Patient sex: M
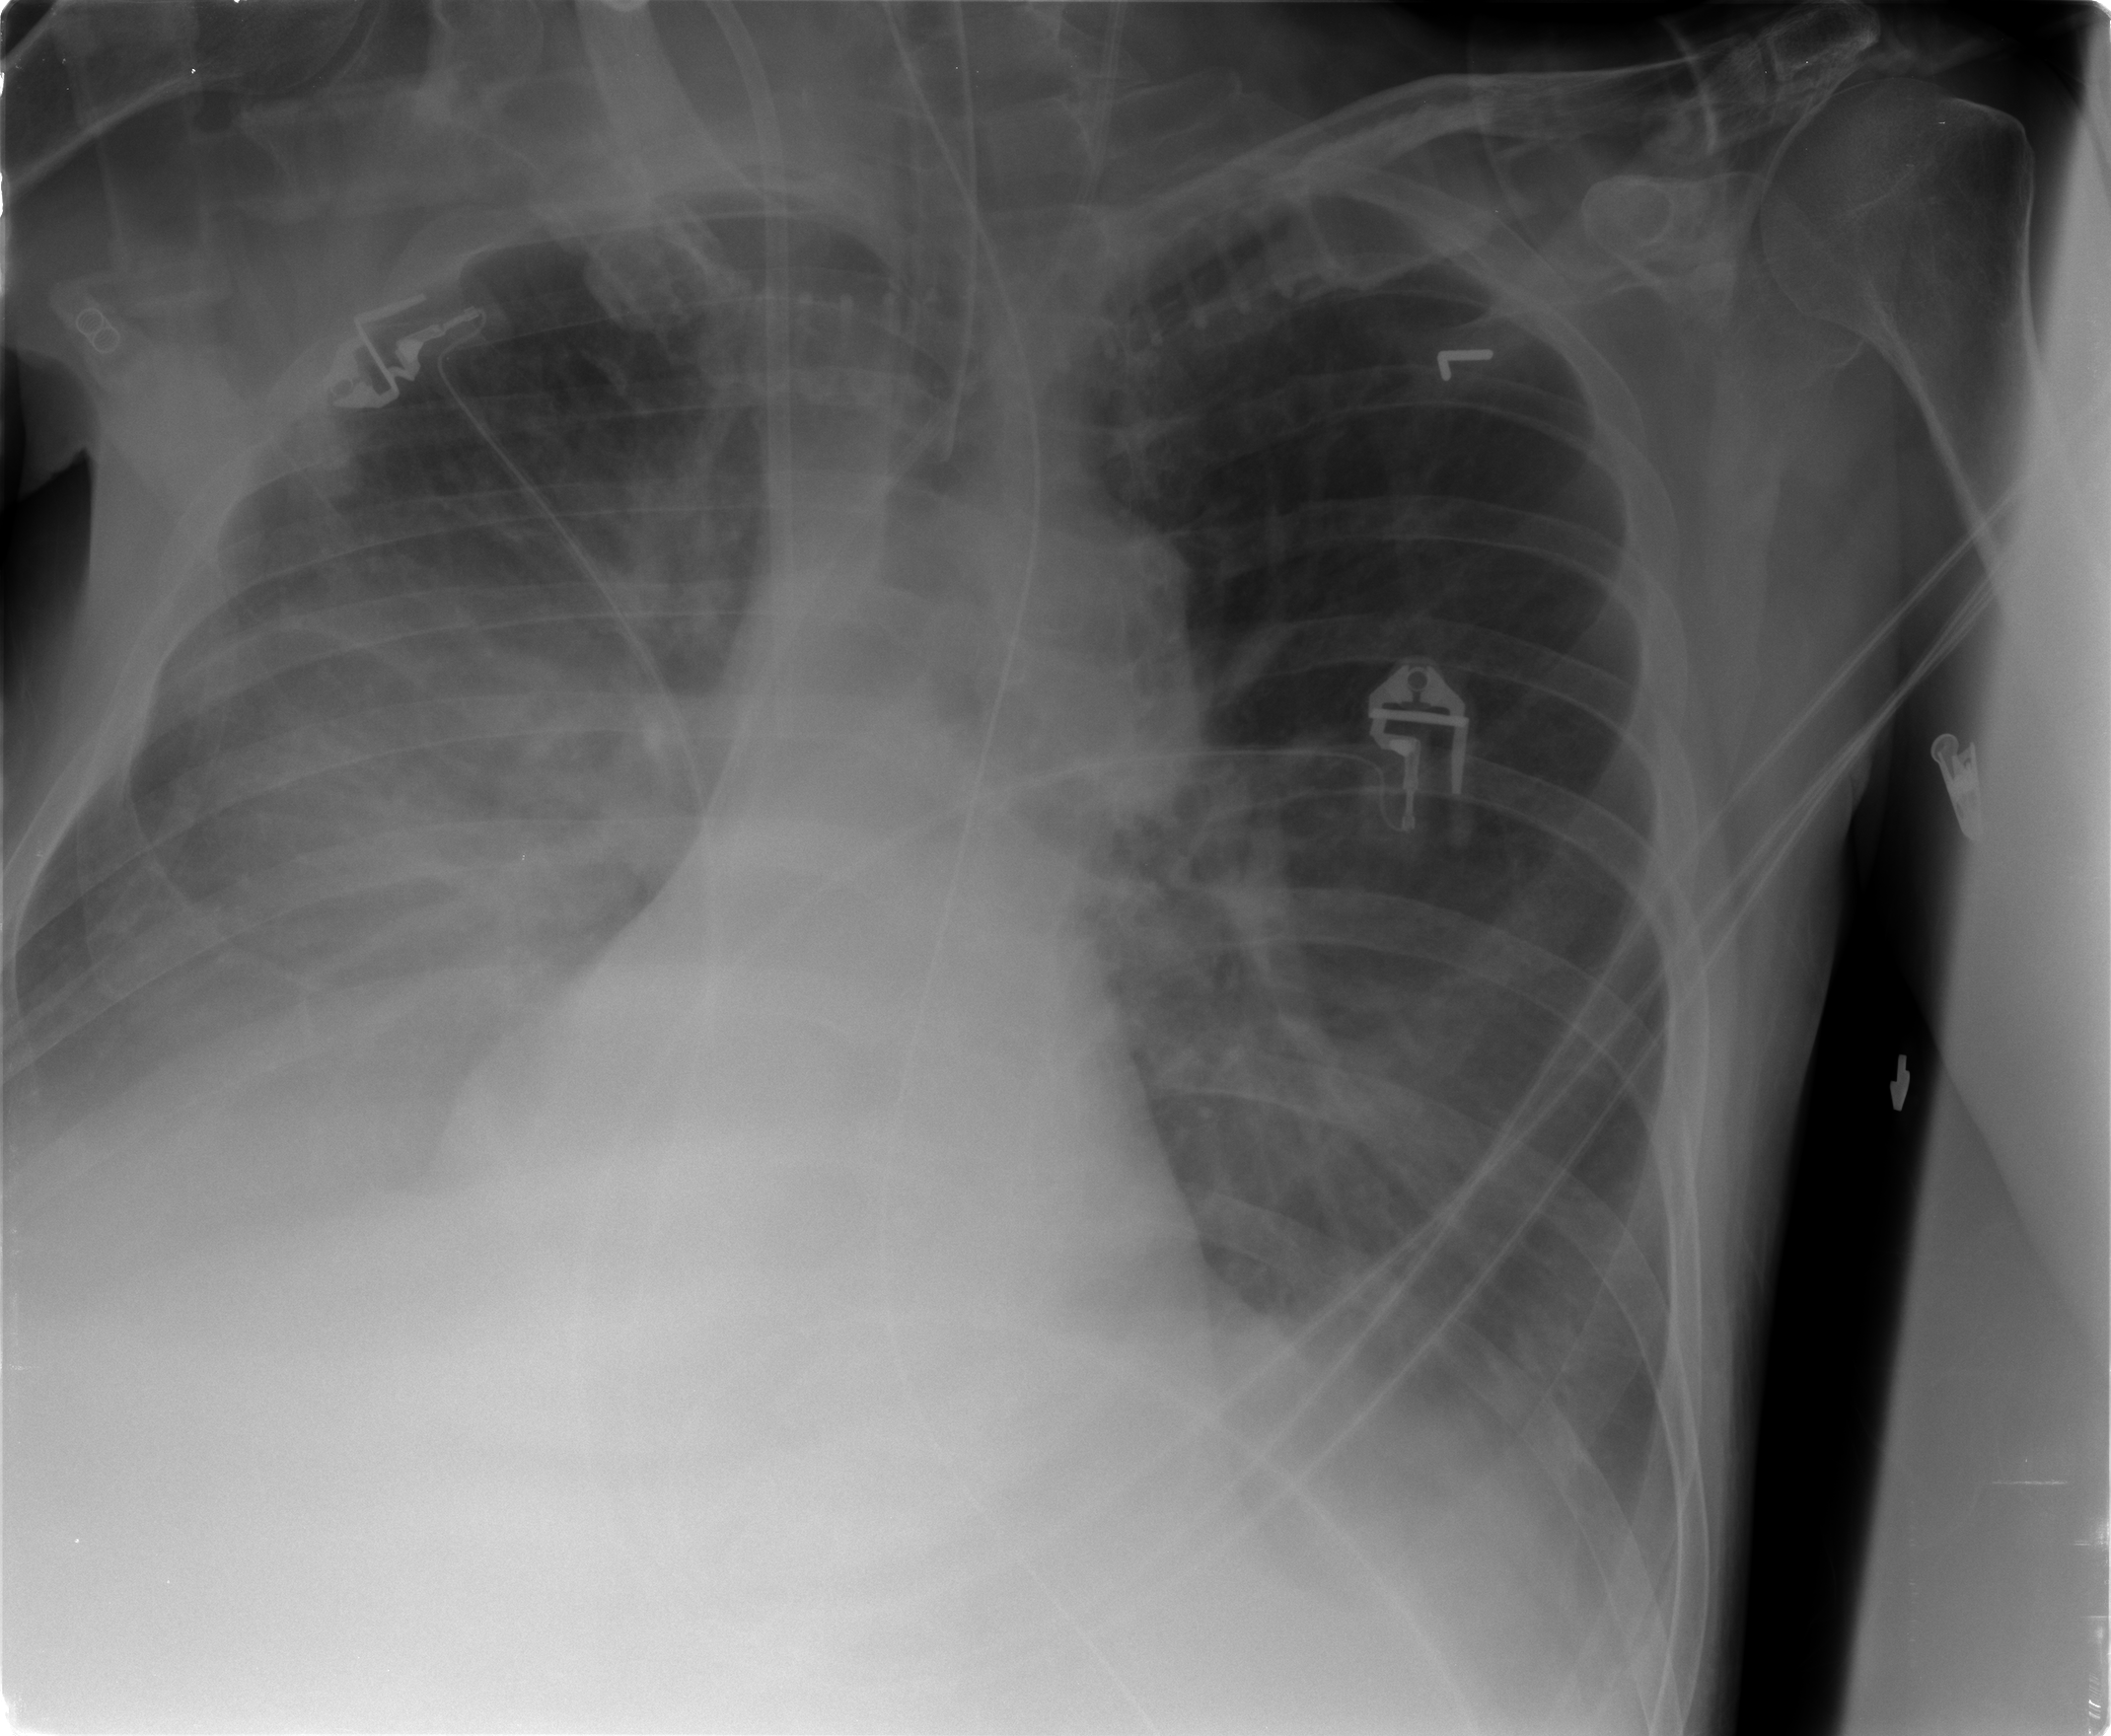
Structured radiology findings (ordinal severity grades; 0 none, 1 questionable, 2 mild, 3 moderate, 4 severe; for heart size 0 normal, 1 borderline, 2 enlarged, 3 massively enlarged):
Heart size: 0
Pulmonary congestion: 2
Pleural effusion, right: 2
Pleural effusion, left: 1
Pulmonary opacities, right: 0
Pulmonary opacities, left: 0
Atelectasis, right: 2
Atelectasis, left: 2